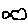
Label: cloud